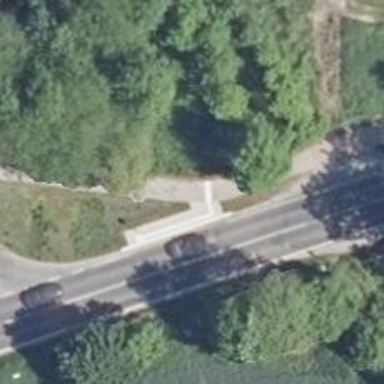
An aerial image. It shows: Asphalt path with sidewalk.